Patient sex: F
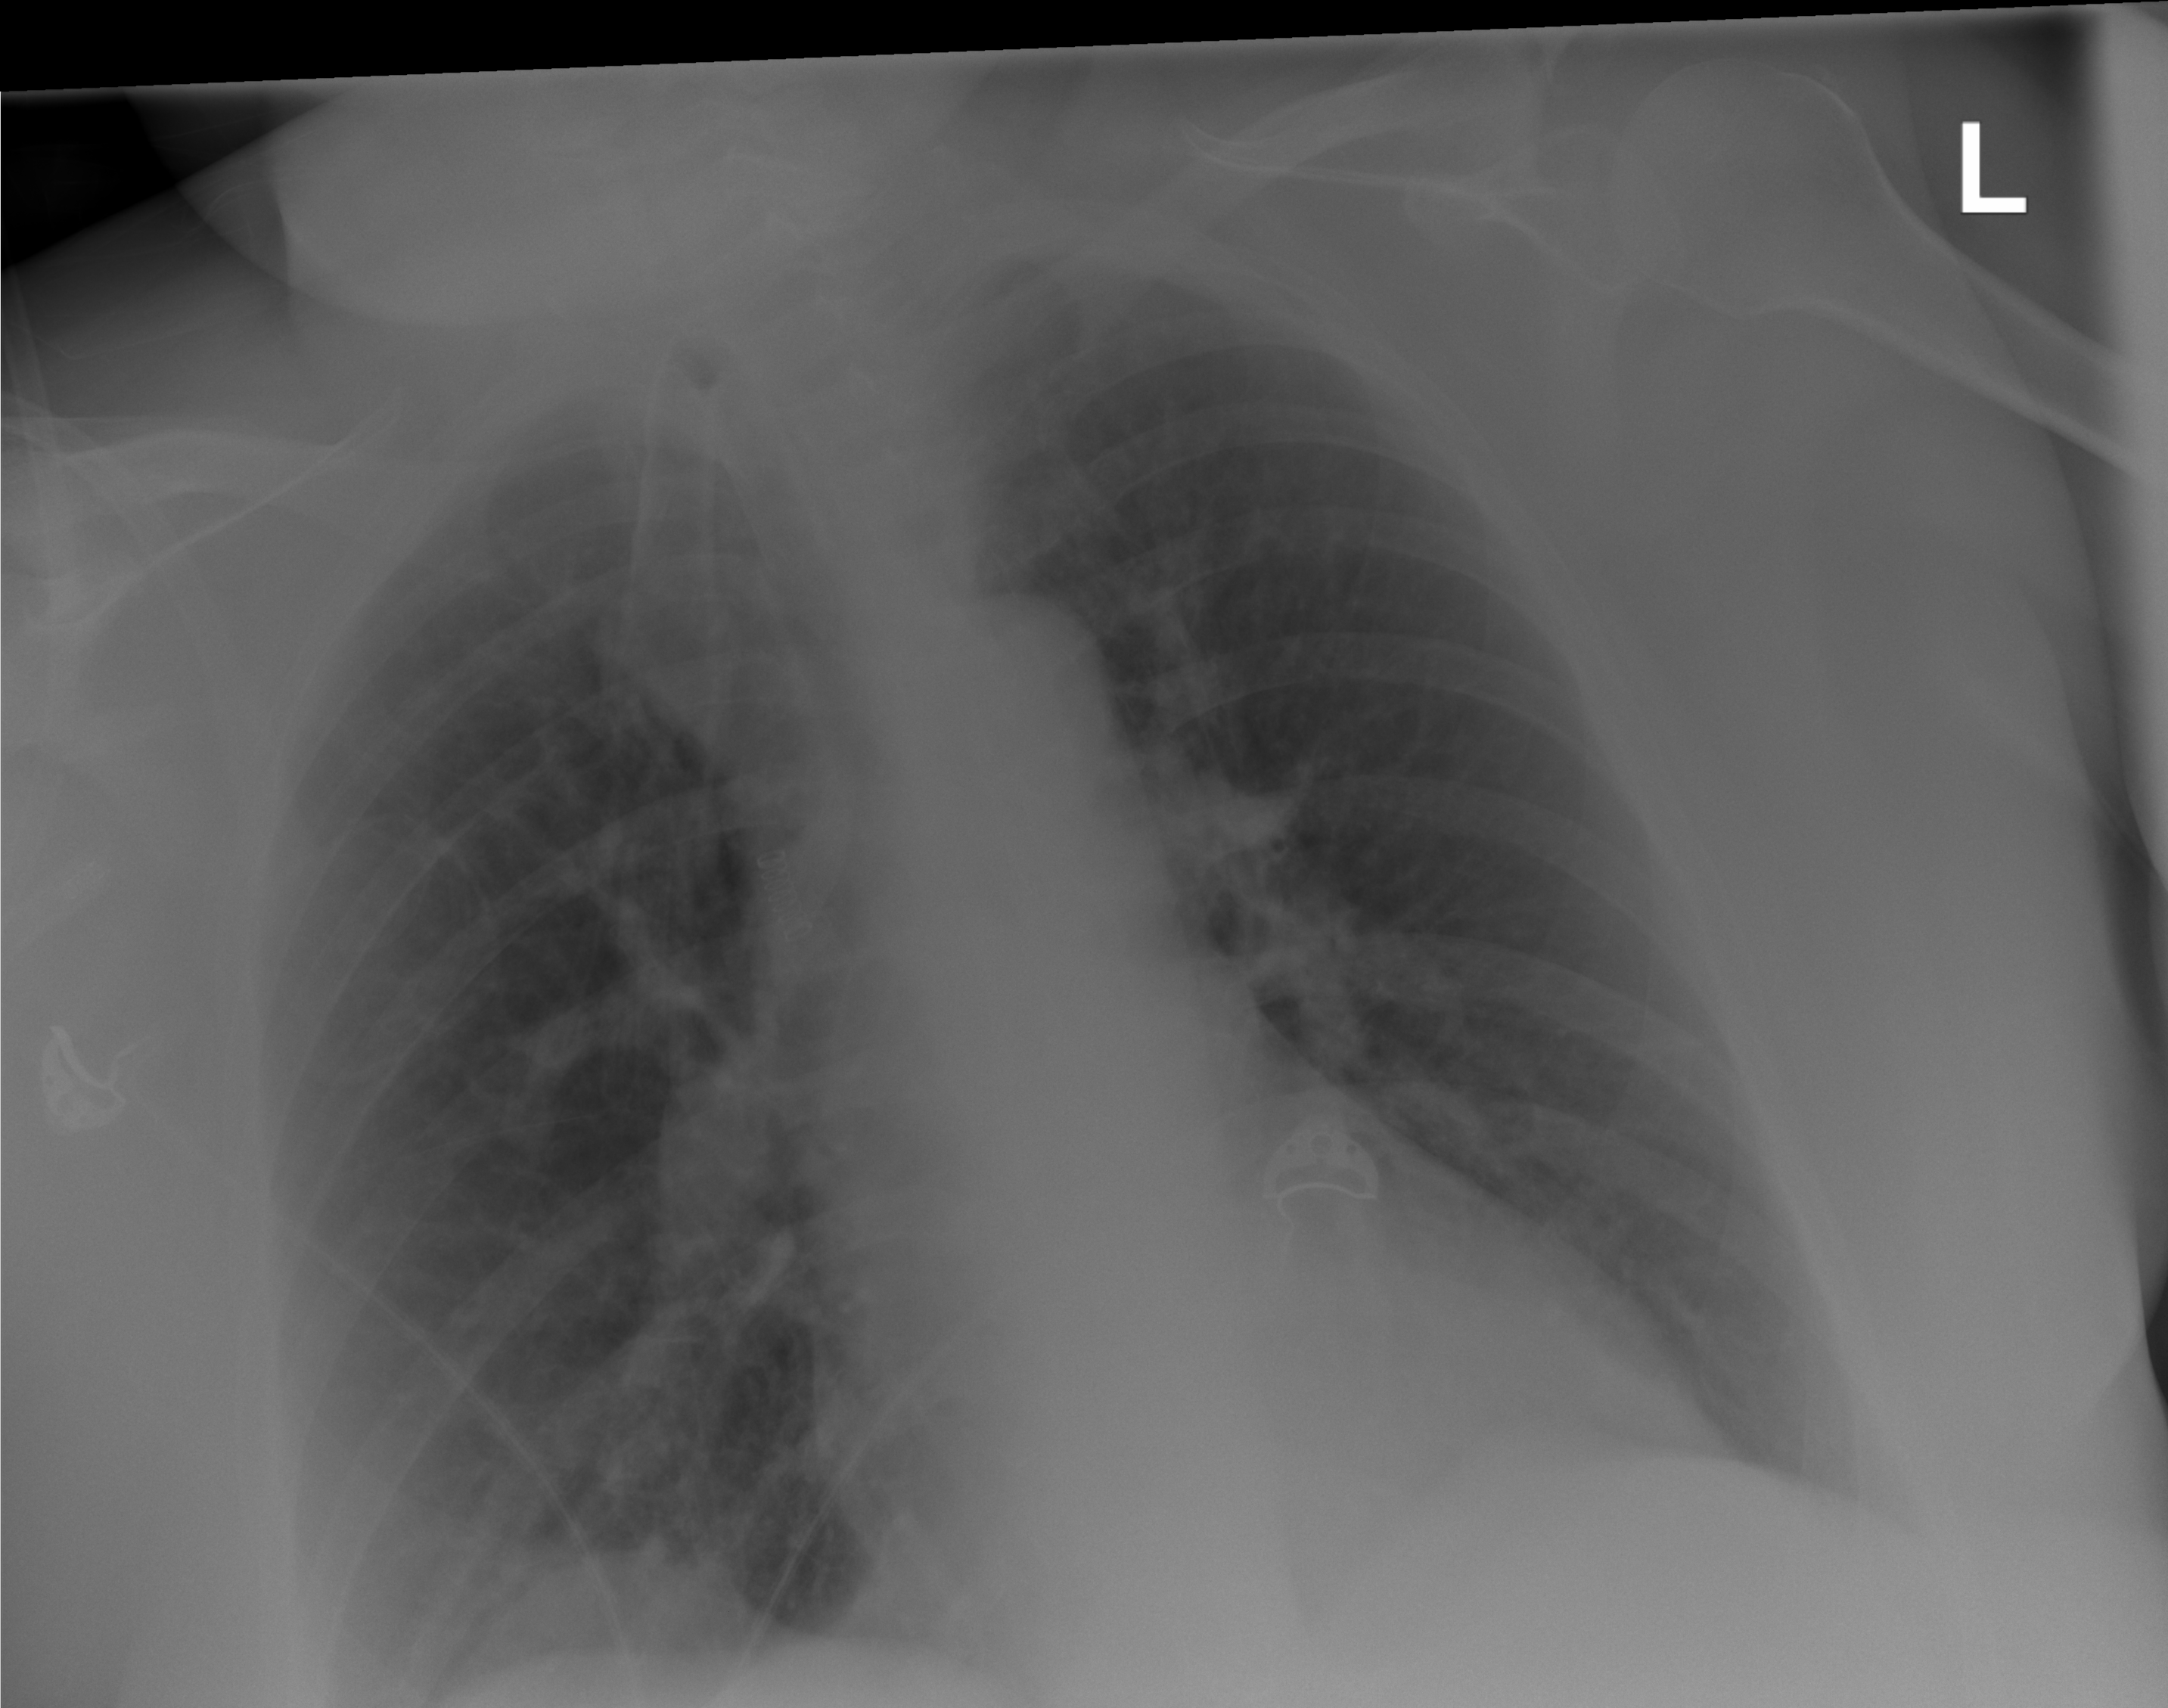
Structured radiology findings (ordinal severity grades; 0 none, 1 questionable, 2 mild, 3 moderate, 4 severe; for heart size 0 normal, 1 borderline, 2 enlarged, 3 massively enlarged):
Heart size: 0
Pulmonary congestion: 0
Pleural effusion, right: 0
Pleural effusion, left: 0
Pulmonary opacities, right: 0
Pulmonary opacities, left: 0
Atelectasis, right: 2
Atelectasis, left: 0